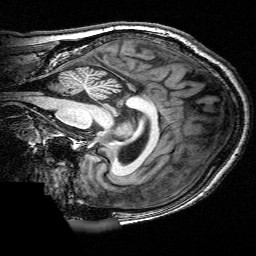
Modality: T1w
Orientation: sagittal
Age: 59
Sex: male
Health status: ill
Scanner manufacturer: siemens
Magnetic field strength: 3 T
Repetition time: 0.0025 s
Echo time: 0.00336 s